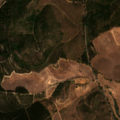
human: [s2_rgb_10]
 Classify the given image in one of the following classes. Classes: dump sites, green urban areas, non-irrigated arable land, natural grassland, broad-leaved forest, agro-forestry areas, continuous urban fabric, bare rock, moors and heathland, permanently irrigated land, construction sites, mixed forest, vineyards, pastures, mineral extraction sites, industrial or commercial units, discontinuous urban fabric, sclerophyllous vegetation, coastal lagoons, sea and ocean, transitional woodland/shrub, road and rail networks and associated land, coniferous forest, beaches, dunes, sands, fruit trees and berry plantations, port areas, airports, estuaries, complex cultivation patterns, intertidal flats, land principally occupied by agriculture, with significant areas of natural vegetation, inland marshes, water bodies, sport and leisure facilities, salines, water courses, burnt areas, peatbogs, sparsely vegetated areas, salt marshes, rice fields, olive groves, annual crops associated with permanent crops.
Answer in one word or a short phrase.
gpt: non-irrigated arable land, broad-leaved forest, transitional woodland/shrub